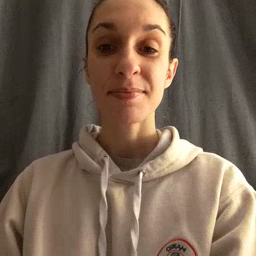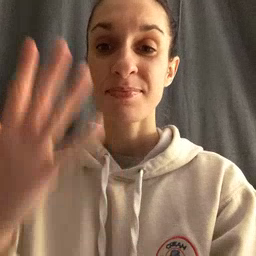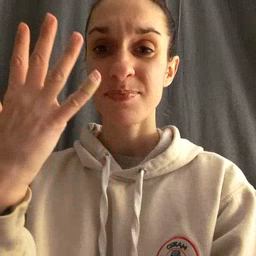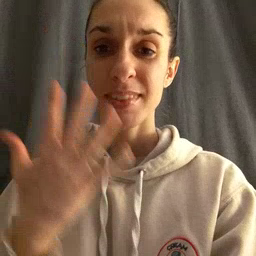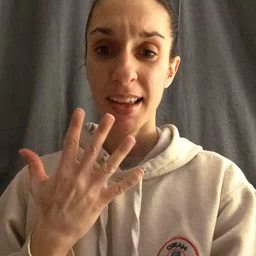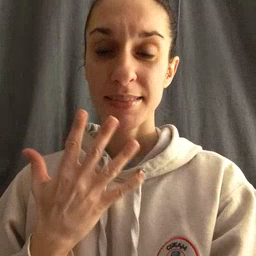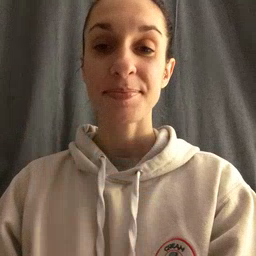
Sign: sad